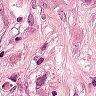
Metastatic tissue present: yes